Question: I am fairly new to php and web programming. I am seeking to create a section on my web page like the following:

As you see in the picture, I have two buttons on top of the pane. When I click each button, I want relevant content to be displayed in content section, without refreshing the page. How can I do this in PHP? What do I need to use (e.g. AJAX, etc.)?
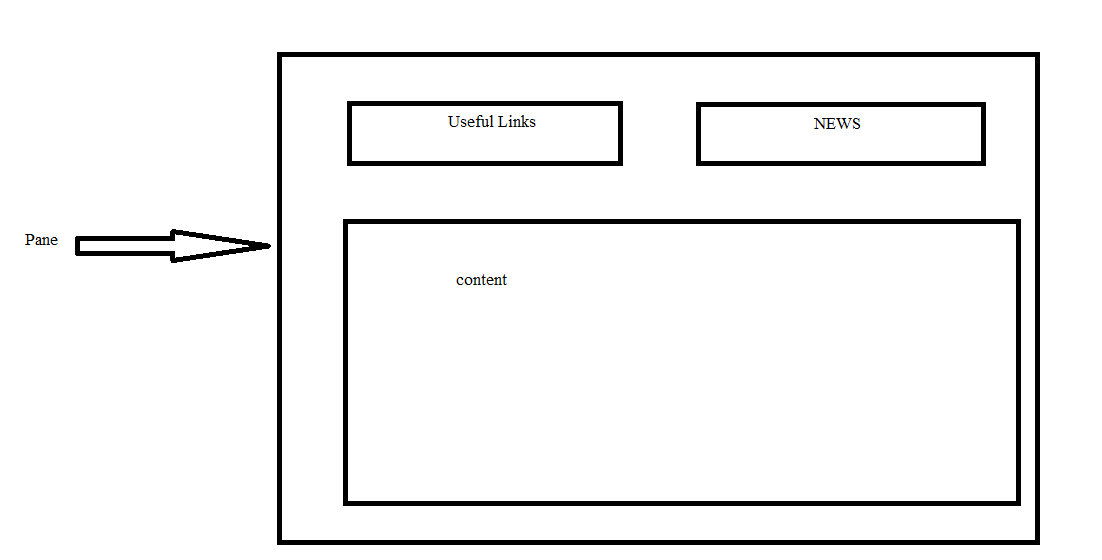
Answer: Googled up a solution for you, a good alternative would be using <URL>
with the following code:
'''
<script type="text/javascript">
$('#someButton').click(function(){
$("#content").load("file.php");
return false;
});
</script>
'''
where 'somebutton' would be the 'ID' of your button, and 'content' would be the 'ID' of your main '<div>'. This script will load 'file.php' into your main '<div>'.
It basicly creates a Ajax request for the file, all within the 'load()' jQuery function.